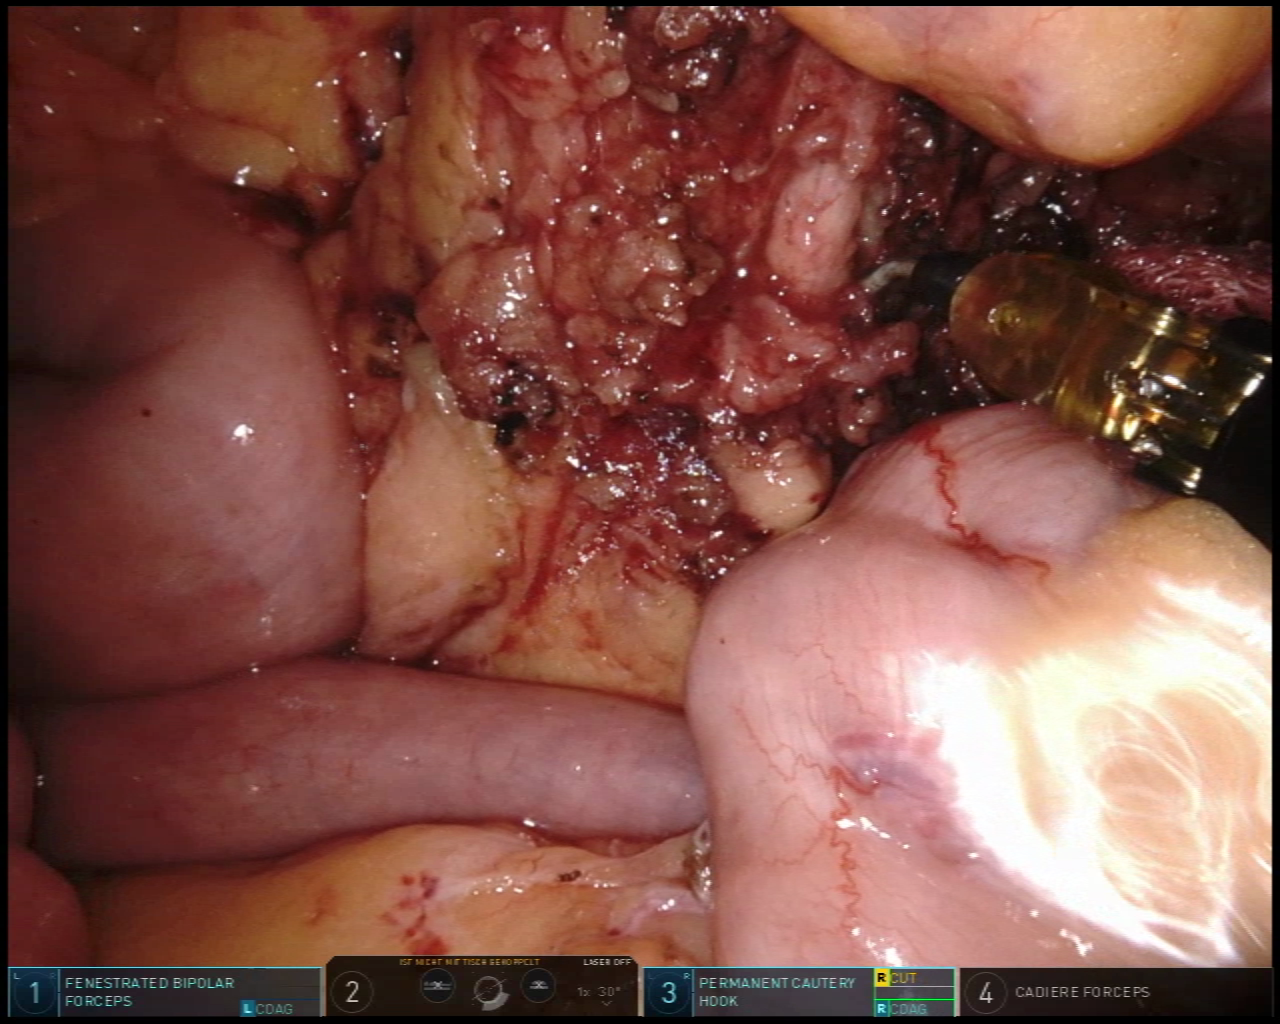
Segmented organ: inferior_mesenteric_artery
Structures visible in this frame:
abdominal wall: no
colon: no
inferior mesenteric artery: yes
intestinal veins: no
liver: no
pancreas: no
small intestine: yes
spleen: no
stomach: no
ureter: no
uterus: no
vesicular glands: no